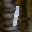
Label: 1